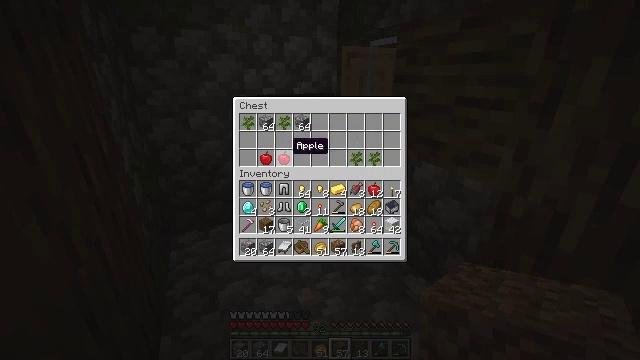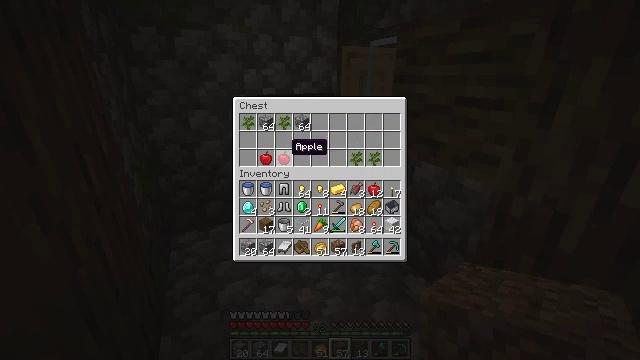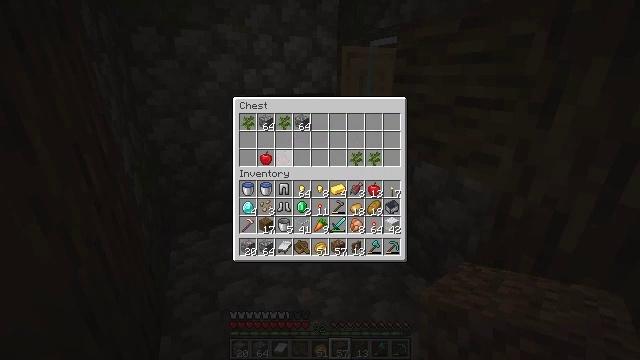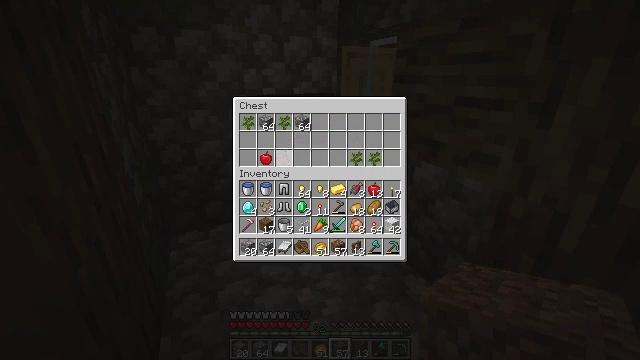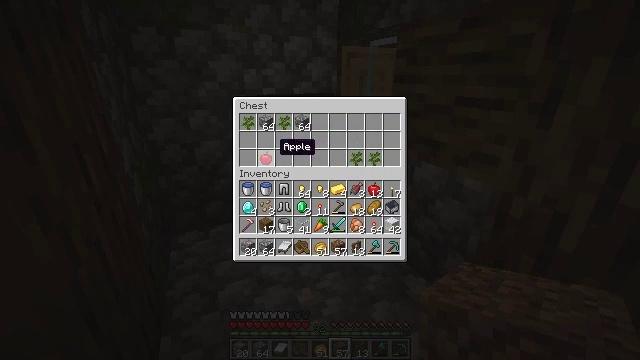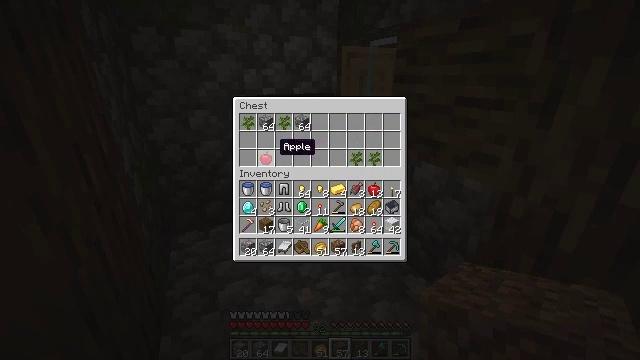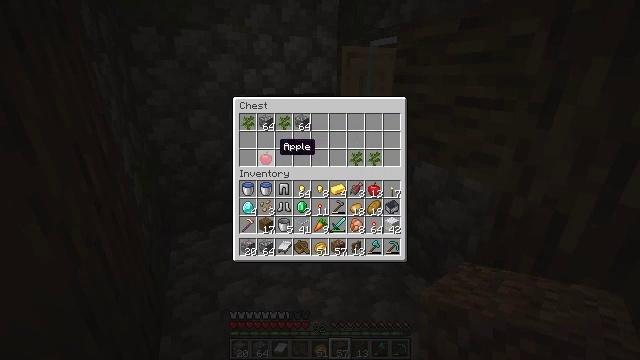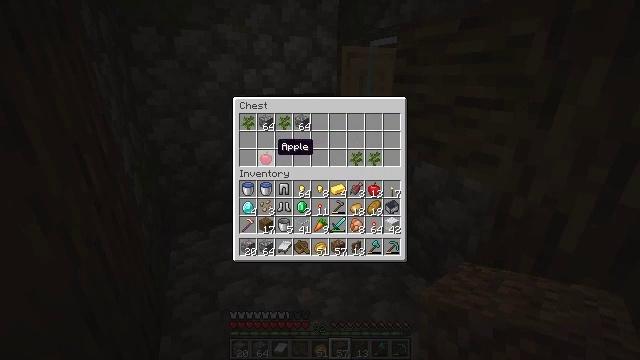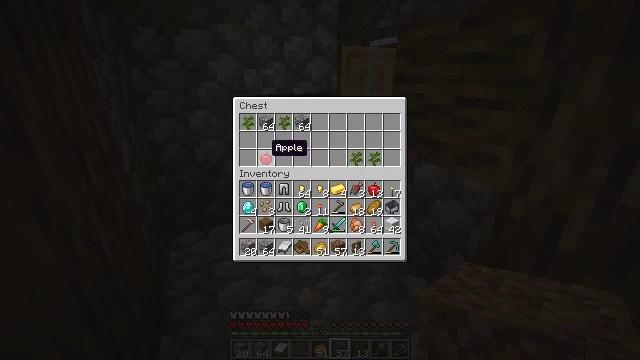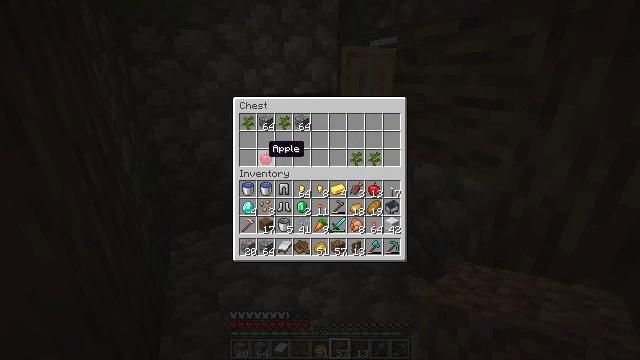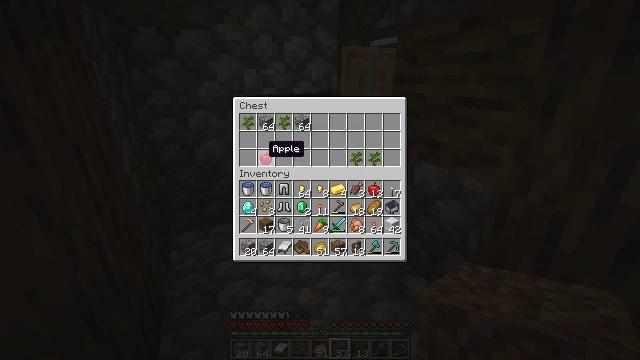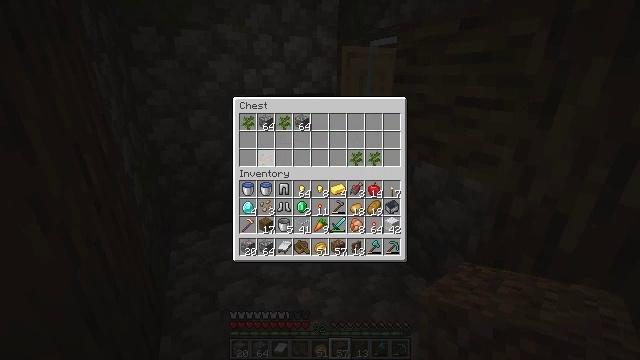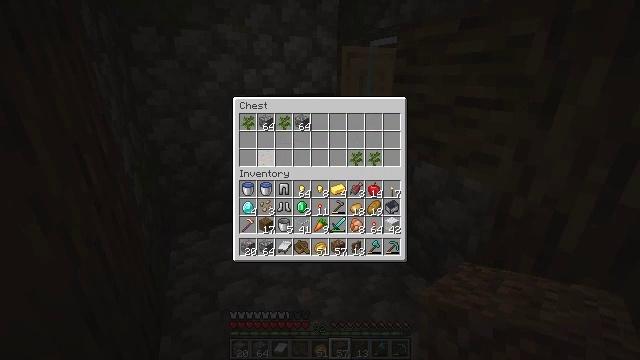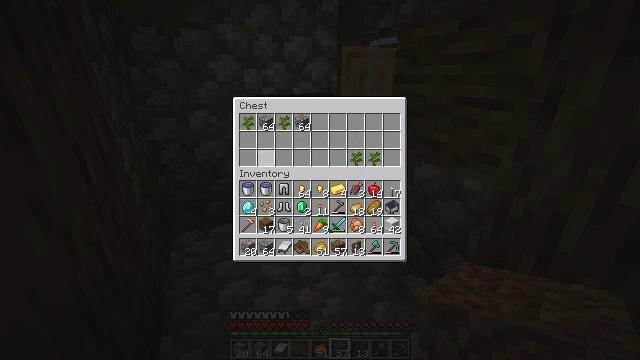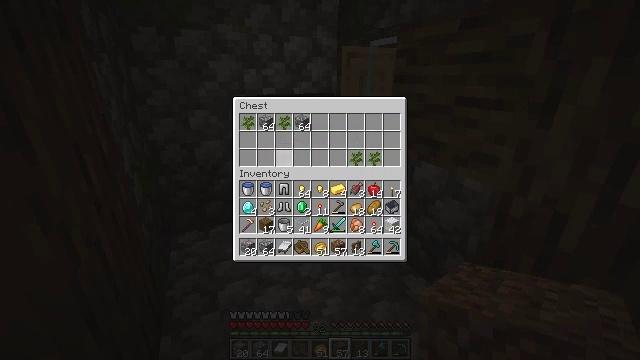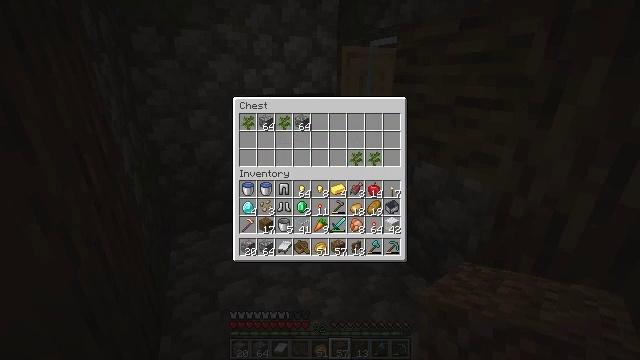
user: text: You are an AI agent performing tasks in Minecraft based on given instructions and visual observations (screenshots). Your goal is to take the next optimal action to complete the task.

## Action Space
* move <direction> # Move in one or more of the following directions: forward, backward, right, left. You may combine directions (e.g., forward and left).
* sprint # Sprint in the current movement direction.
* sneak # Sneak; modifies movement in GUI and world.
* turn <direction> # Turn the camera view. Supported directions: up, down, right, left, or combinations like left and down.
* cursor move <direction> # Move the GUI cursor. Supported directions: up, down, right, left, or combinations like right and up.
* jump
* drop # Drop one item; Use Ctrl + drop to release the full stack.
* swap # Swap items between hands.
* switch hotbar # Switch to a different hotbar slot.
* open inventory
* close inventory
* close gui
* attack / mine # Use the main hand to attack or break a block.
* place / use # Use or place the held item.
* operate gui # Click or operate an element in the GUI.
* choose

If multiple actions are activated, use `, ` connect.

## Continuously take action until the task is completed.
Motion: motion action
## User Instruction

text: Collect the blast furnace by mining it.
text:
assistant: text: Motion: sneak
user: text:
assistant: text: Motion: sneak, attack / mine
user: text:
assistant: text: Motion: sneak, attack / mine
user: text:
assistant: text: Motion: sneak, turn left
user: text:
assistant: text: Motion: sneak
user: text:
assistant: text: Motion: sneak
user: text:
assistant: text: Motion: sneak
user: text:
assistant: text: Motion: sneak
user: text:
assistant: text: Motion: sneak
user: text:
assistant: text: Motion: sneak
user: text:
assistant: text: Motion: sneak, attack / mine
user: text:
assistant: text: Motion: sneak, attack / mine
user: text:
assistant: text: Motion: sneak
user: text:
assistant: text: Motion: sneak, turn right and down
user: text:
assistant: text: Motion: sneak, turn right
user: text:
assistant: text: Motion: sneak
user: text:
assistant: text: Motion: sneak
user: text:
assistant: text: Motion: sneak
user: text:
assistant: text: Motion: sneak
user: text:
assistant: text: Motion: sneak
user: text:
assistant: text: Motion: sneak
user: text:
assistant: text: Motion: no_op
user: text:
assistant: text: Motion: no_op
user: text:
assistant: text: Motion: no_op
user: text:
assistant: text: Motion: no_op
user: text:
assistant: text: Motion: no_op
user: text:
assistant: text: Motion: no_op
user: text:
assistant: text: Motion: no_op
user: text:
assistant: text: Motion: no_op
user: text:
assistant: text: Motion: no_op